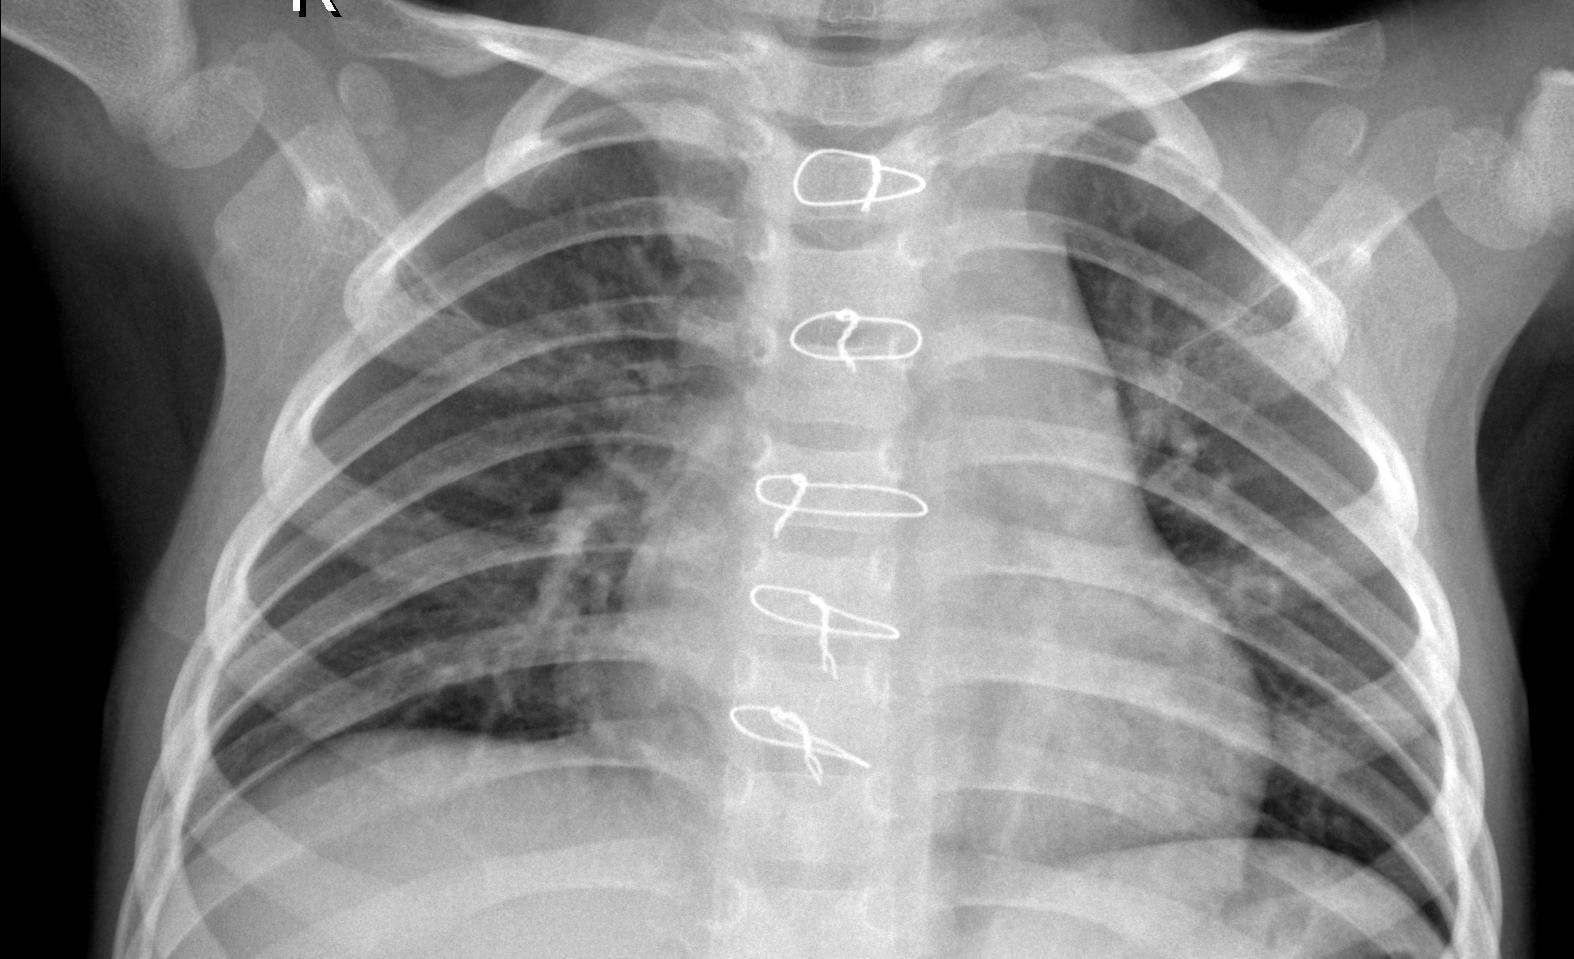
Diagnosis: PNEUMONIA